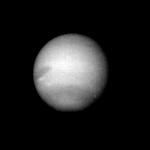
Neptune - Dark Oval Neptune, Voyager